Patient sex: M
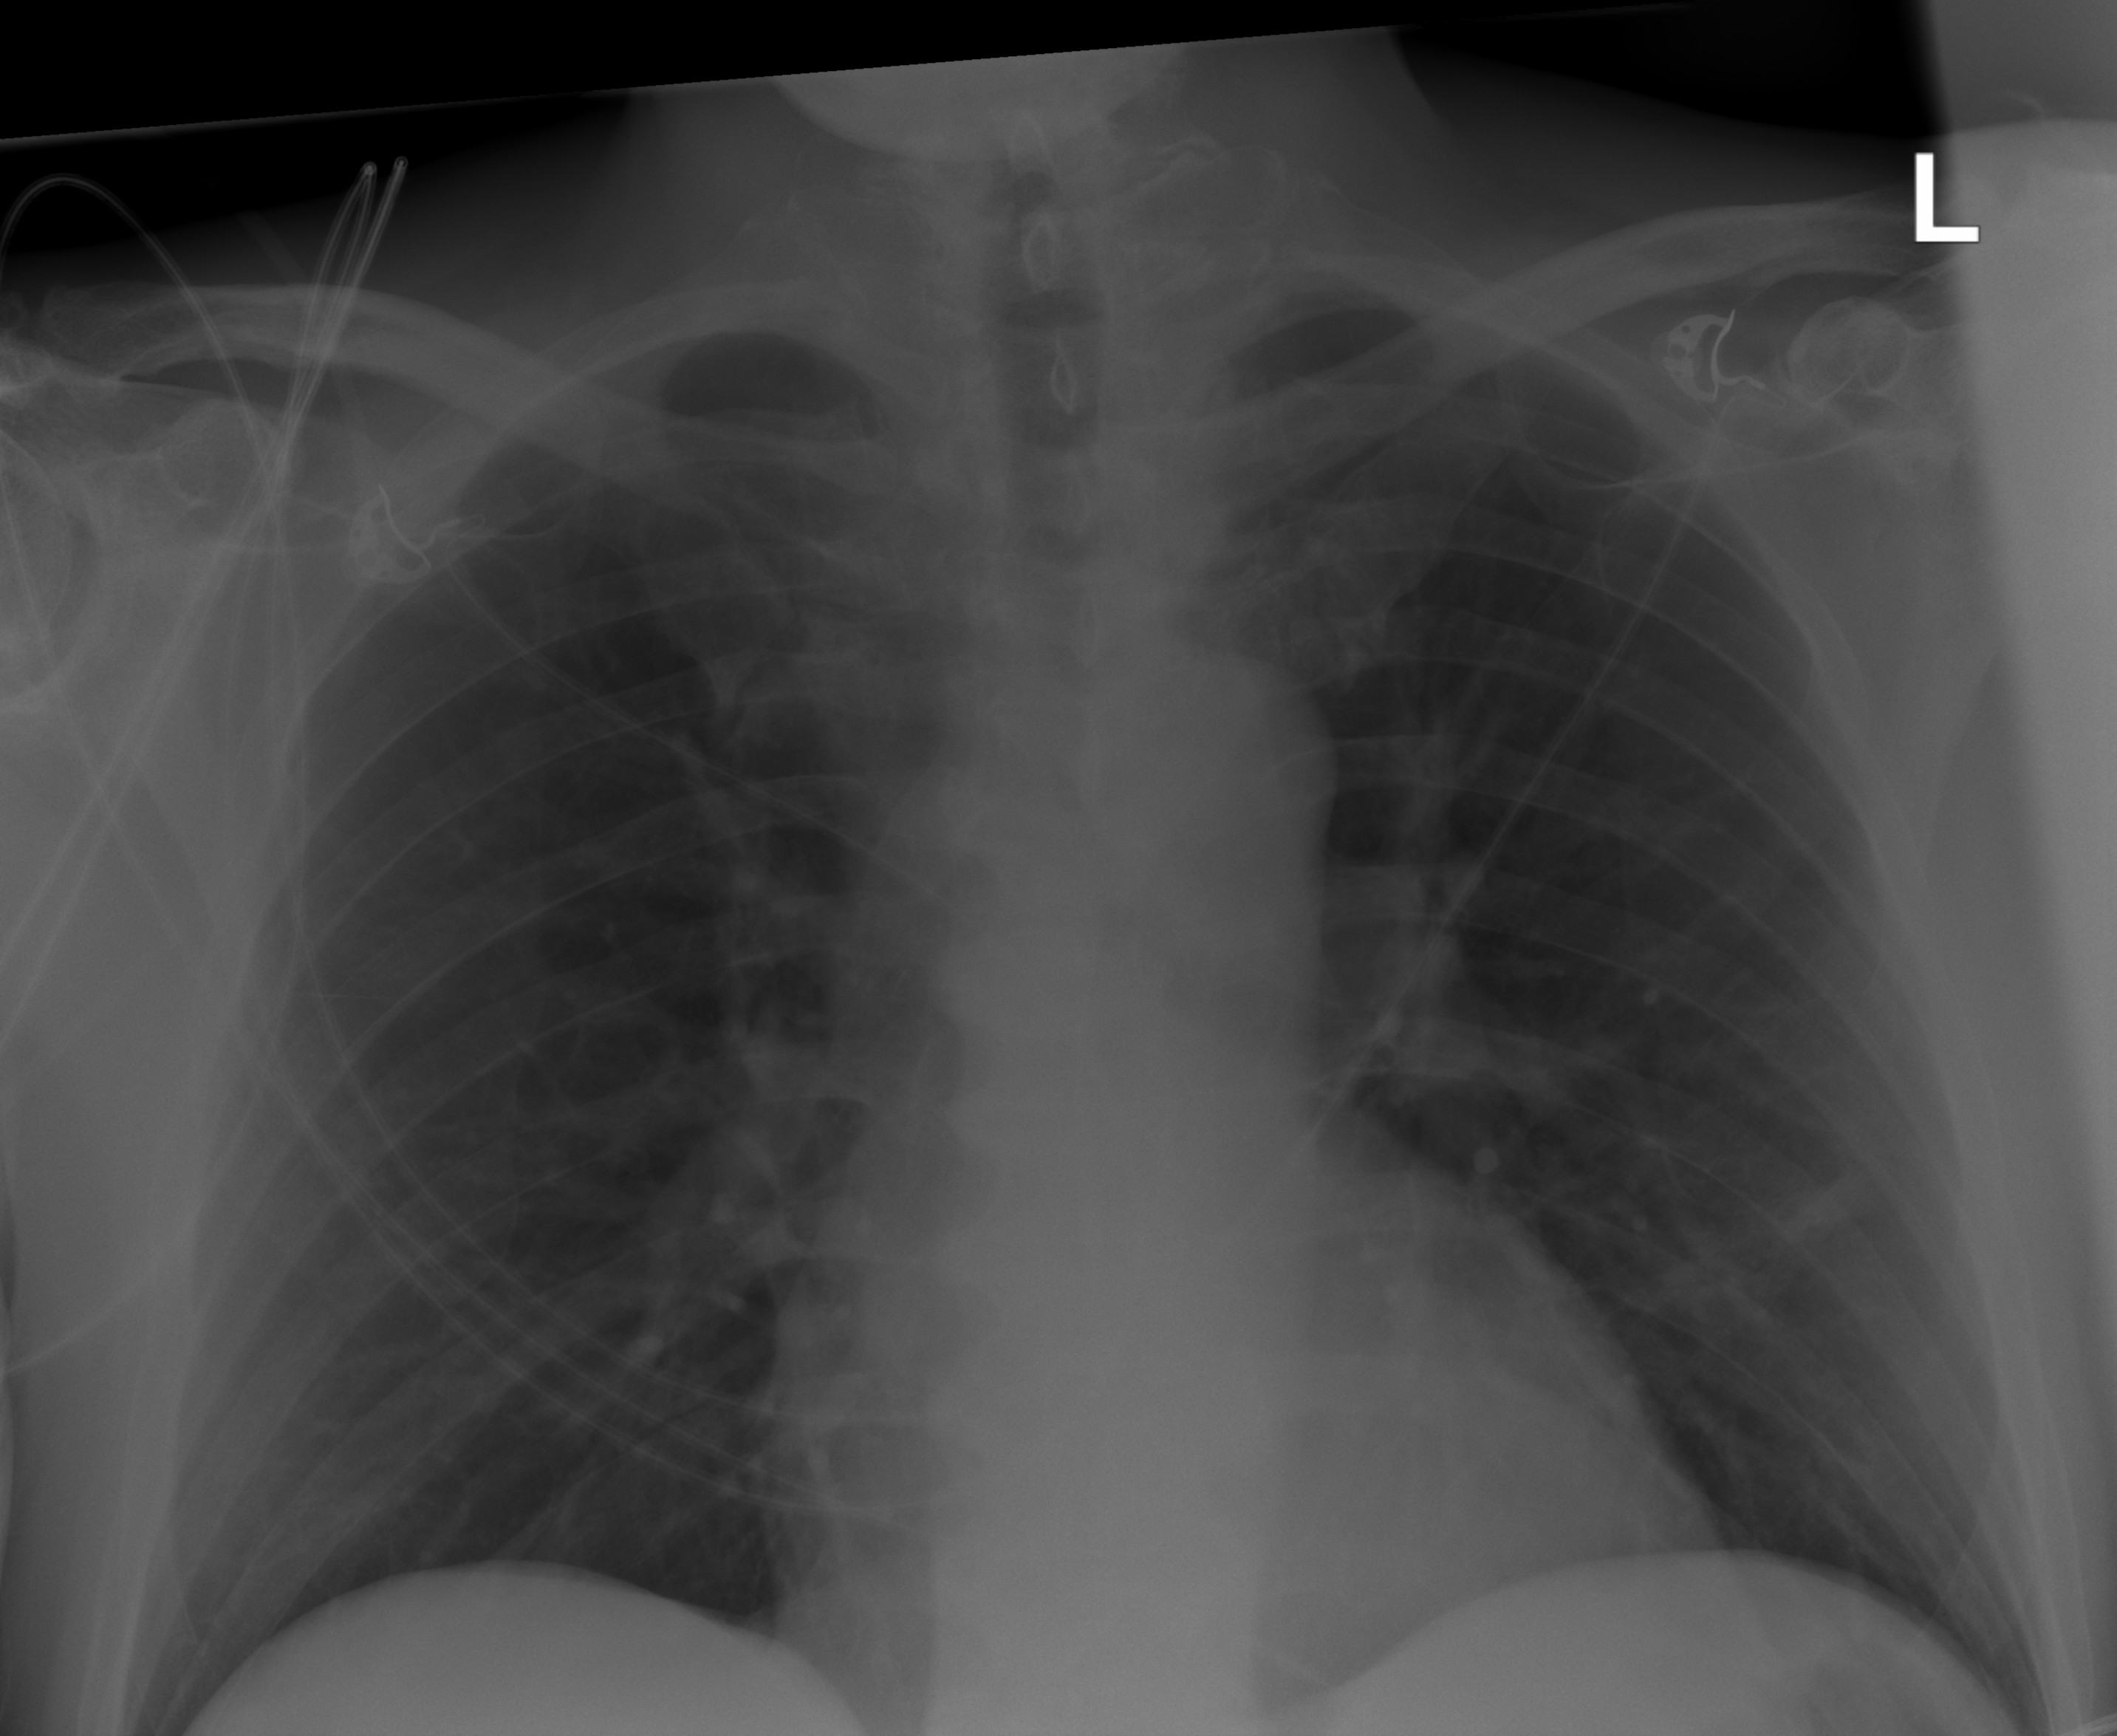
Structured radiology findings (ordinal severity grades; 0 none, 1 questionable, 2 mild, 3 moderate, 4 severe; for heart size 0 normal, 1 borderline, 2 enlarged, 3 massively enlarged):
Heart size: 0
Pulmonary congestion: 0
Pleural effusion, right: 0
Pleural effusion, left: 0
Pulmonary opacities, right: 0
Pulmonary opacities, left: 0
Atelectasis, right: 2
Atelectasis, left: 2